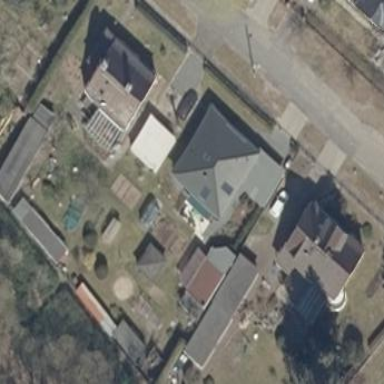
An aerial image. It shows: Detached building with hipped roof shape.